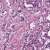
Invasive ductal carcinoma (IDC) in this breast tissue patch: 1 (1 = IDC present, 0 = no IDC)